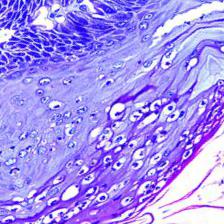
Diagnosis: OSCC